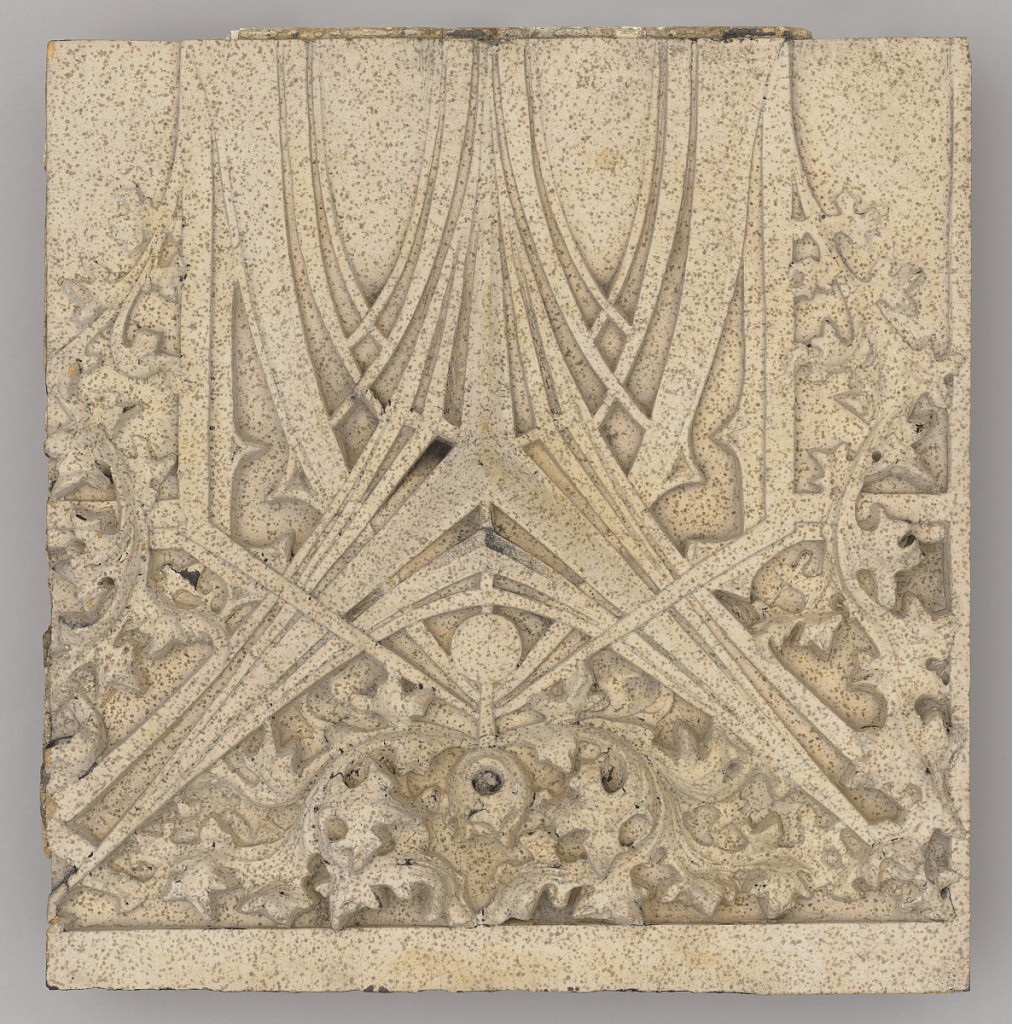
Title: Western Methodist Book Concern Building, Chicago, Illinois (Harry Bergen Wheelock, architect)
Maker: Kristian Schneider, American, 1865 - 1935
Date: ca. 1899
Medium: Molded terracotta
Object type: Architectural panel
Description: Large square panel of buff-colored terracotta, the surface decorated with one half of vertically oriented design of abstract vegetal motif in lonzenge shape (to be set below similar panel to complete design).